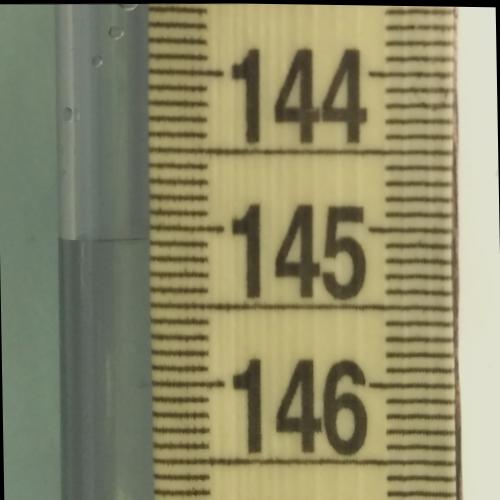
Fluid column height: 145.1 cm